Field crop: maize
Growth stage: 2
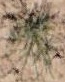
Species: salsola